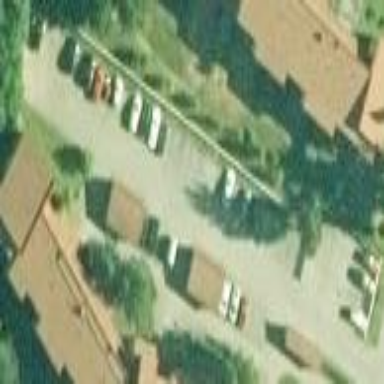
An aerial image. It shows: Parking area with surface.